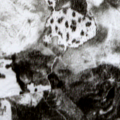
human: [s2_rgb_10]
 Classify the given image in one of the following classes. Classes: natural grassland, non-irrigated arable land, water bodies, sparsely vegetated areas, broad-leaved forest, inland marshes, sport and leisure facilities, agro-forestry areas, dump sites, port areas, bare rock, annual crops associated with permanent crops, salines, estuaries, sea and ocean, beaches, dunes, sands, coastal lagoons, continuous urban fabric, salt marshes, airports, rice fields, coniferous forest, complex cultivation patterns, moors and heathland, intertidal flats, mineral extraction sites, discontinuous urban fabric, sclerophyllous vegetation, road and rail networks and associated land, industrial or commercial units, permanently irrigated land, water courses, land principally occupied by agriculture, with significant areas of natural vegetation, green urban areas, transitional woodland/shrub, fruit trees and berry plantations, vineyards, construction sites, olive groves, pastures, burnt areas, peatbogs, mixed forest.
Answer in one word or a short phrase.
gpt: mixed forest, peatbogs